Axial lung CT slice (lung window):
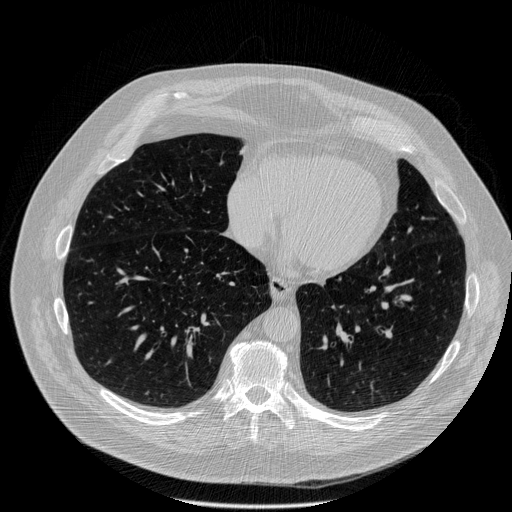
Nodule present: no